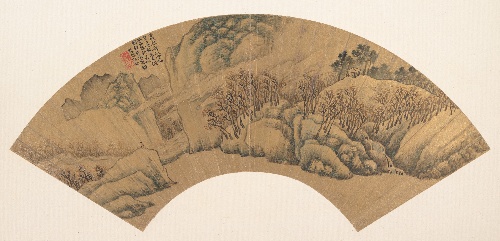
Title: 明　吳彬　翠壁丹楓　扇|Azure Cliff with Red Maples
Artist: Wu Bin
Artist bio: active ca. 1583–1626
Date: 1603
Object type: Folding fan mounted as an album leaf
Classification: Paintings
Medium: Folding fan mounted as an album leaf; ink and color on paper
Culture: China
Period: Ming dynasty (1368–1644)
Dimensions: 6 3/8 × 18 3/4 in. (16.2 × 47.6 cm)
Department: Asian Art
Credit line: John Stewart Kennedy Fund, 1913
Accession year: 1913
Repository: Metropolitan Museum of Art, New York, NY
Tags: Landscapes